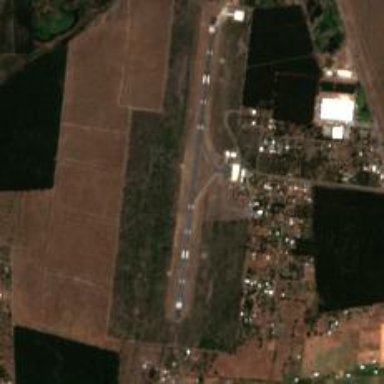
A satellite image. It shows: View of runway in airport.